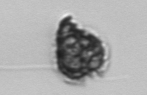
Label: Syracosphaera_pulchra